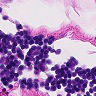
Metastatic tissue present: no